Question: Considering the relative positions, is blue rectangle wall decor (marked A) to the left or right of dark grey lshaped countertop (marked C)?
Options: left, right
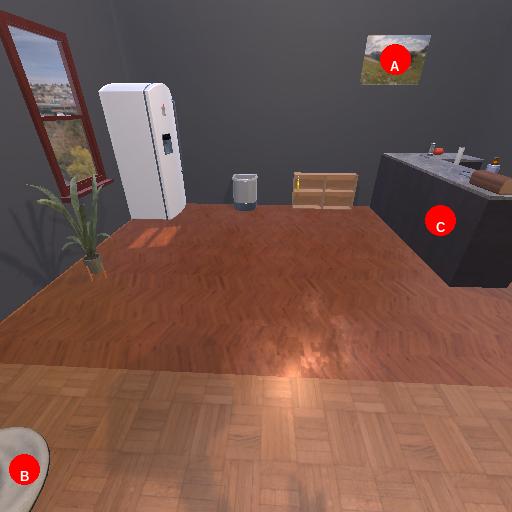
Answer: left